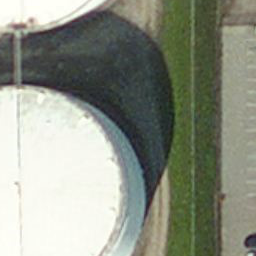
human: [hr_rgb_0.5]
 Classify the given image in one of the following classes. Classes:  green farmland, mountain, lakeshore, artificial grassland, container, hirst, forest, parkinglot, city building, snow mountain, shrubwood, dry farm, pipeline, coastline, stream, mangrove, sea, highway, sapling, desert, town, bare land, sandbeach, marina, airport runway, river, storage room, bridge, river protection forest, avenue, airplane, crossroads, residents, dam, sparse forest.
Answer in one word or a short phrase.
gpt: storage room